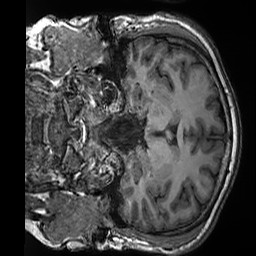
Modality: T1w
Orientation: coronal
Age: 42
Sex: male
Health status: healthy
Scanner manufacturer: siemens
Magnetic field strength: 3 T
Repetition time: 2.5 s
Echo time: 0.00299 s